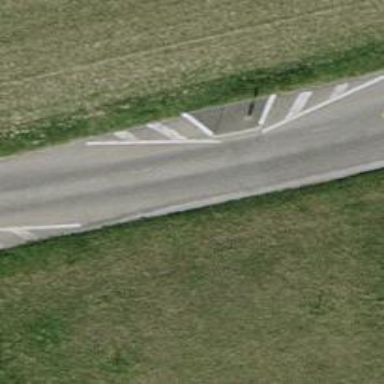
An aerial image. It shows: Chicane for traffic calming.